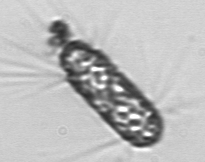
Label: Corethron_hystrix